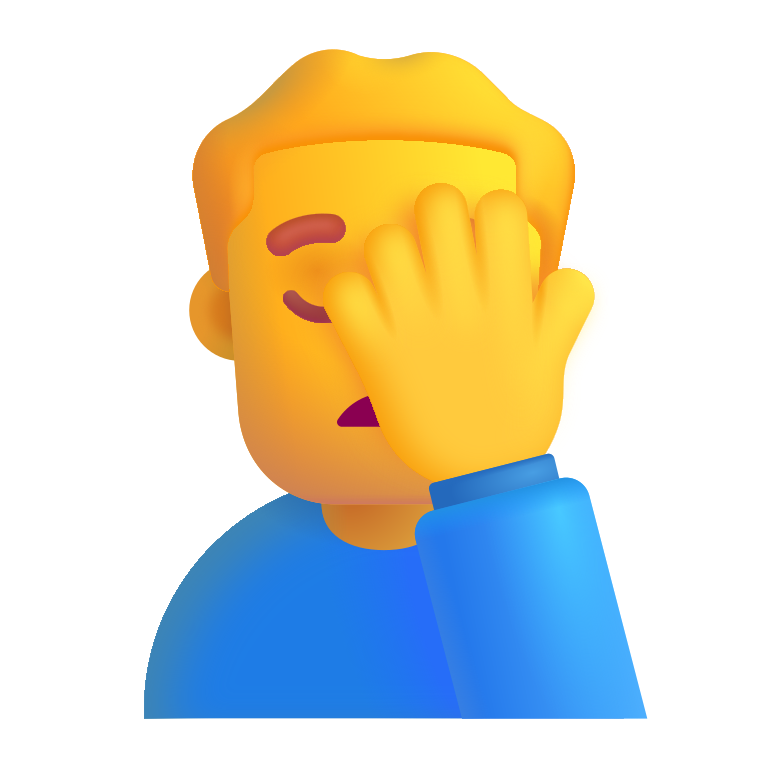
man facepalming color default